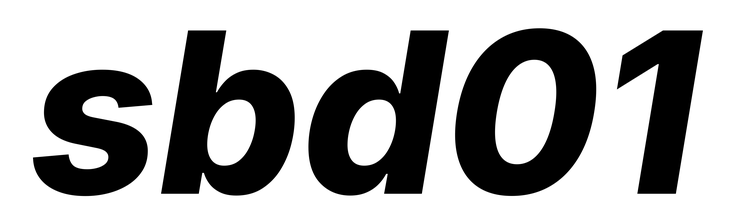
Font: Inter-Italic_ExtraBold_Italic